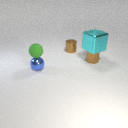
small blue metal sphere below small green rubber sphere